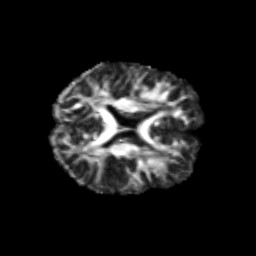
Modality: FA
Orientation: axial
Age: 29
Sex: male
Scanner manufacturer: siemens
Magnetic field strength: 3 T
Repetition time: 3.5 s
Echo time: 0.125 s